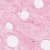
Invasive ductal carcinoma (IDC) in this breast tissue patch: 0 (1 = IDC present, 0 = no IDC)